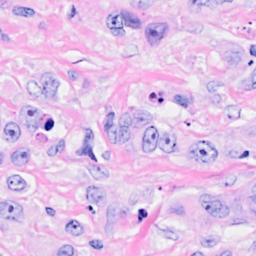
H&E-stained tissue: Breast